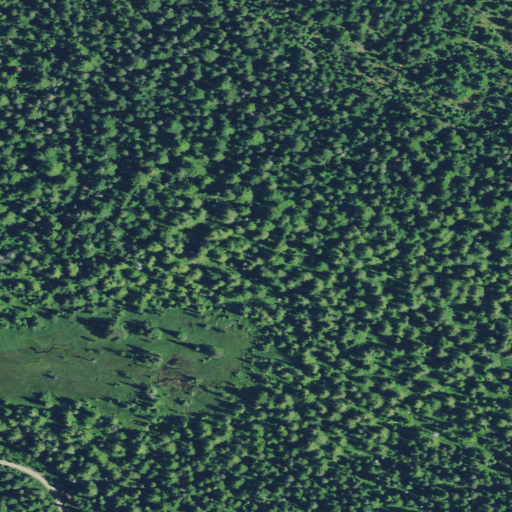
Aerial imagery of plain(s) in Oregon named Black Wolf Meadows containing evergreen forest, woody wetlands, and open development